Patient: sex M, age 69
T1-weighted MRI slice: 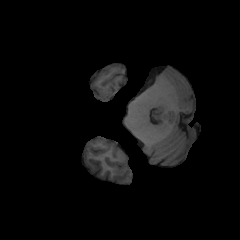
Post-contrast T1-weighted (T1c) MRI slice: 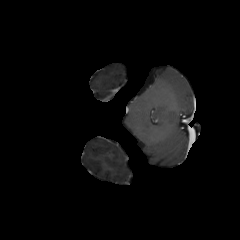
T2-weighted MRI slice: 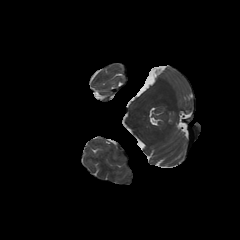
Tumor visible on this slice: yes
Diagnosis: Glioblastoma, IDH-wildtype
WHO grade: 4